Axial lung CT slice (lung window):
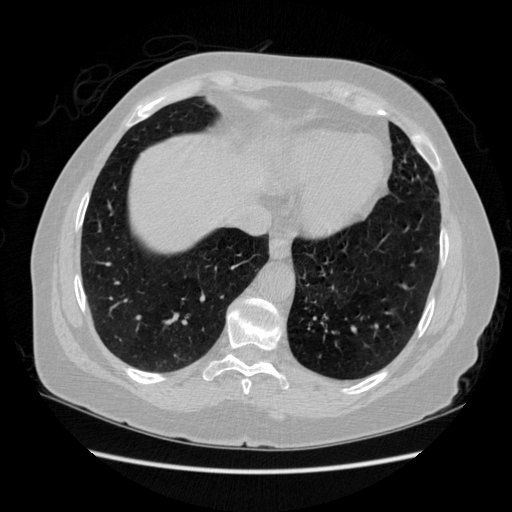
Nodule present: no